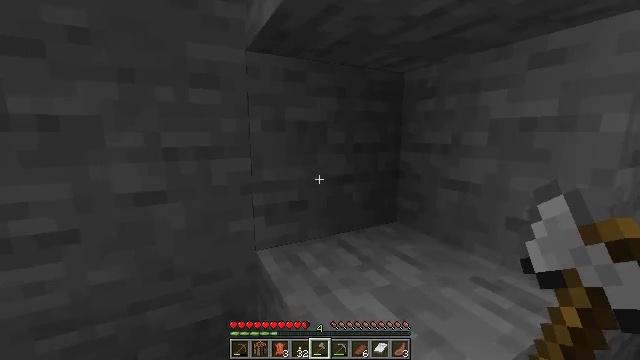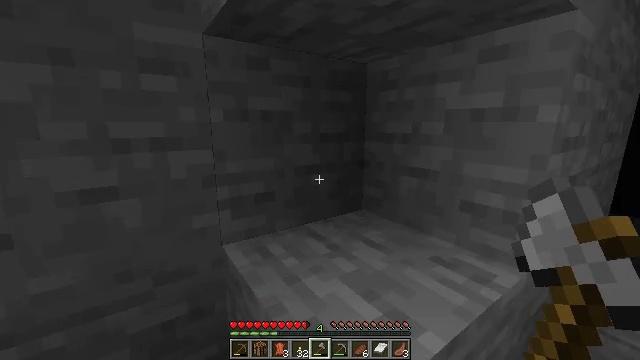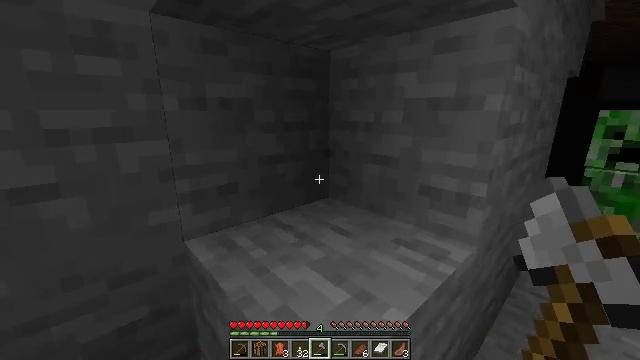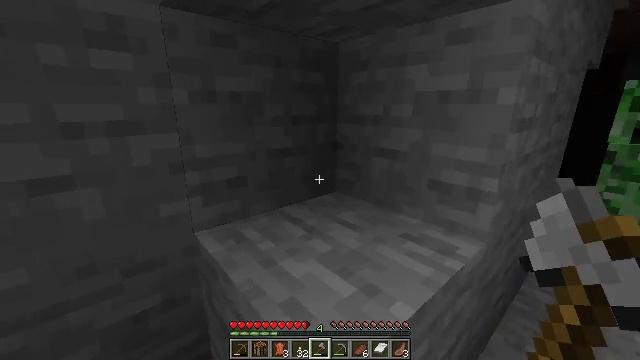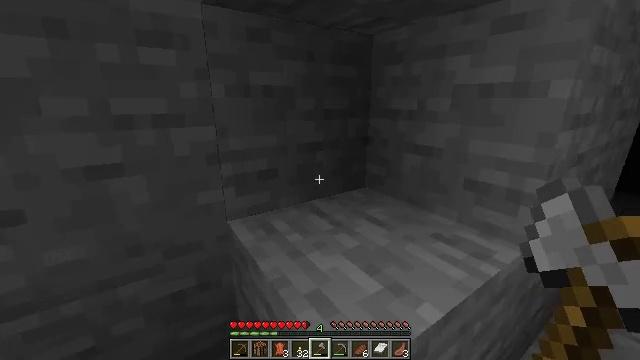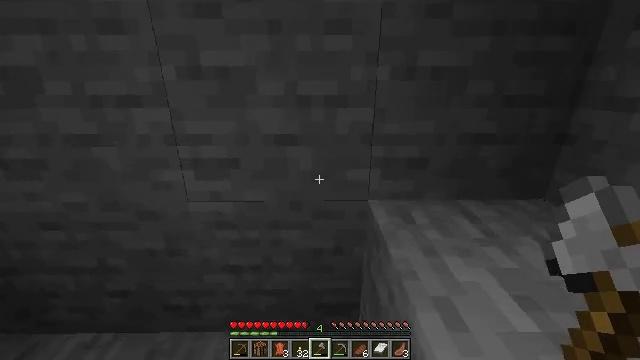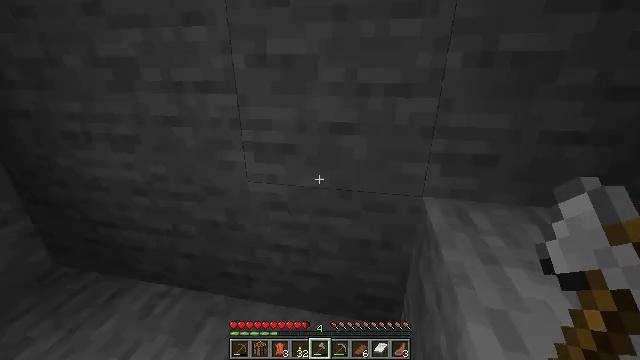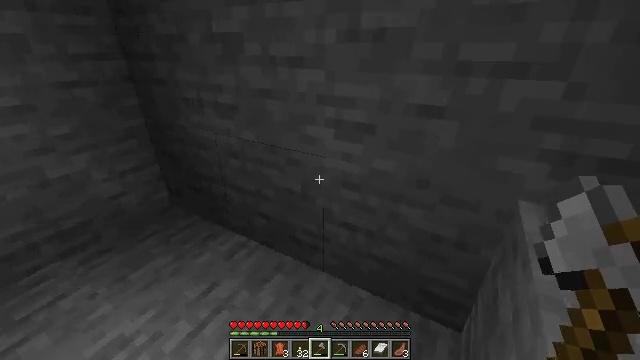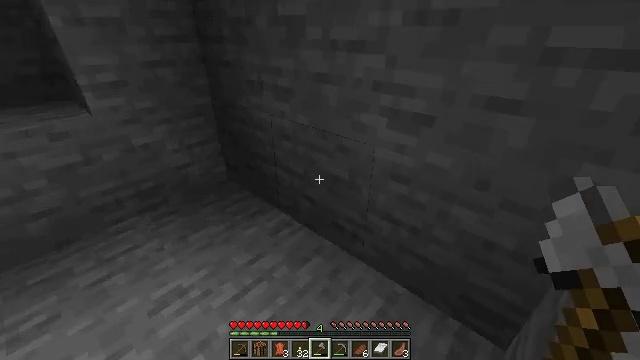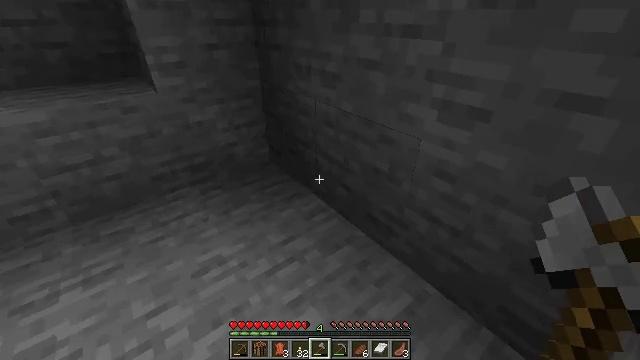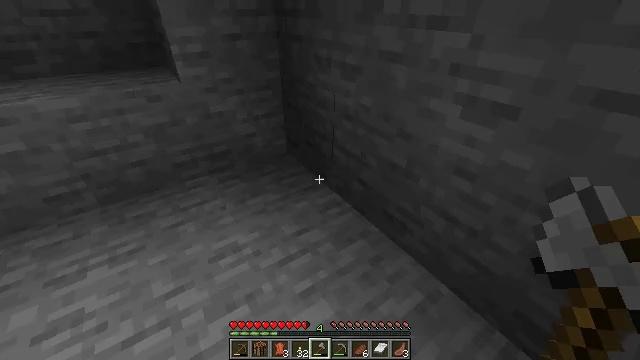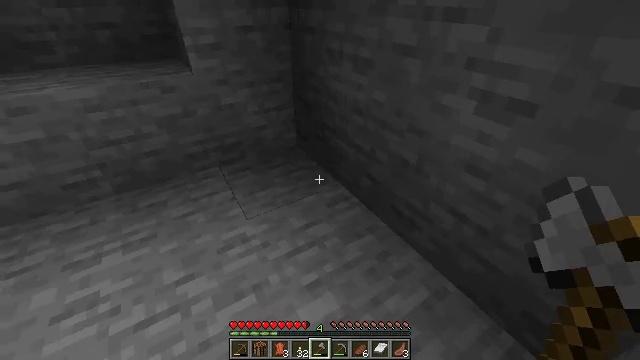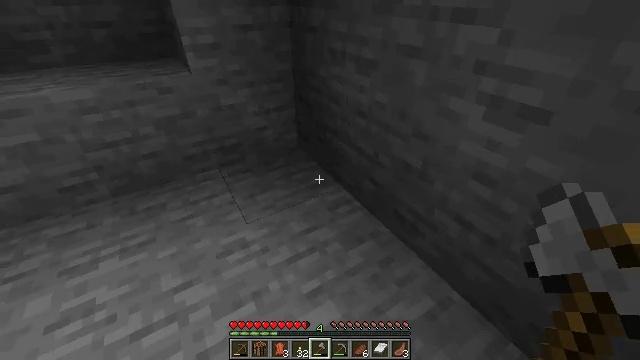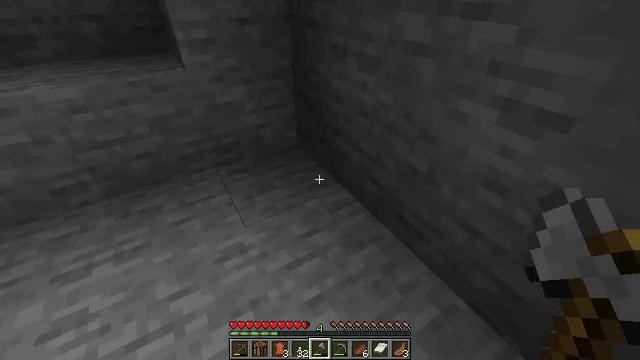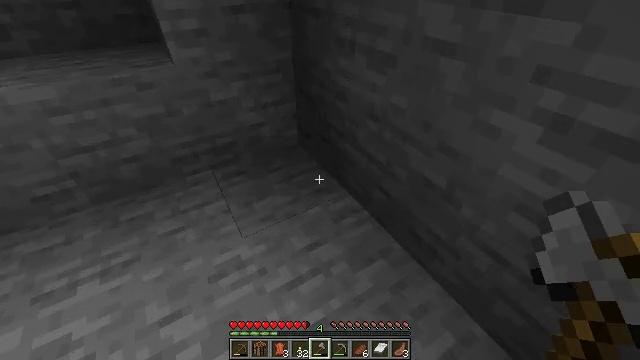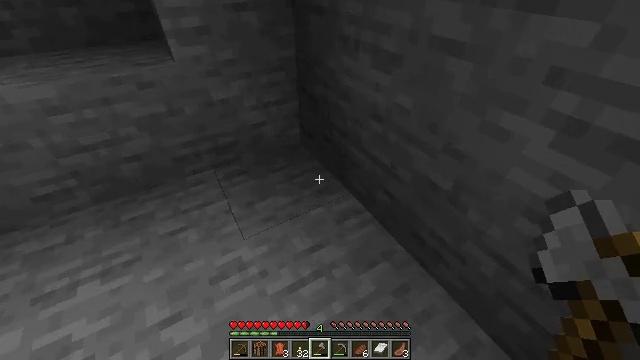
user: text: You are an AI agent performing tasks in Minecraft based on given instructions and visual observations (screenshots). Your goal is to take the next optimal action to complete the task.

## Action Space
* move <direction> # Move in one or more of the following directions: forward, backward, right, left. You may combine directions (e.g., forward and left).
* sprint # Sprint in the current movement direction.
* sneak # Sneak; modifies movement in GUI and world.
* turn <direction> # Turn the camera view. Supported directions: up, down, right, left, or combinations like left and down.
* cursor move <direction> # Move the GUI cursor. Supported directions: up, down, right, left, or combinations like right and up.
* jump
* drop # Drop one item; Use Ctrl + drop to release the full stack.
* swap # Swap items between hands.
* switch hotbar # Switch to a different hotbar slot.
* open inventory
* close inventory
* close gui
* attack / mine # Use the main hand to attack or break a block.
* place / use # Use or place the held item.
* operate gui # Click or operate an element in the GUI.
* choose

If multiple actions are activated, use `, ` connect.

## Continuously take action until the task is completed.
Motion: motion action
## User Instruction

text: Get dirt block.
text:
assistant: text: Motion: turn right and down
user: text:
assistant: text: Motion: turn right and down
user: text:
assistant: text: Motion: turn left and down
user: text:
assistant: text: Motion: turn left and down
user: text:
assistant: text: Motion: turn left and down
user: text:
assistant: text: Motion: turn left and down
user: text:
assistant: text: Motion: turn left and down
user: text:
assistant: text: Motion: turn left and down
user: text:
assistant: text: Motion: turn left and down
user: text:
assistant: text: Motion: turn left and down
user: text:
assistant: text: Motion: turn left and down
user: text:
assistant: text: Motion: move forward
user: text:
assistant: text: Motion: move forward, turn down
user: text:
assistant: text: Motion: move forward, turn down
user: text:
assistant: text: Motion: move forward
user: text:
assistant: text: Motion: move forward, turn left
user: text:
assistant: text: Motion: move forward, turn left and up
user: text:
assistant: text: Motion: move forward, turn left and up
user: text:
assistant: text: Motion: move forward, turn left and up
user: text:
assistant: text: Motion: move forward, turn left and up
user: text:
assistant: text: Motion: move forward
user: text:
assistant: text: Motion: move forward, turn left and up
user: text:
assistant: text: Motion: move forward
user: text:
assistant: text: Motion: move forward
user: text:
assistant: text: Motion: move forward, turn left and up
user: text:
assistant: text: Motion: move forward, jump
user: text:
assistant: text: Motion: move forward, turn left and up, jump
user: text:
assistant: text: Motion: move forward, turn left and up, jump
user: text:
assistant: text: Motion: move forward, jump
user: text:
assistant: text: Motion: move forward, turn up, jump